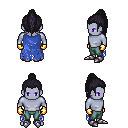
a pixel art fantasy rpg character, male body template, dark elf, purple skin, blue tattered cape, teal pants, raven long topknot hairstyle, gold gloves, metal boots, four views (front, back, left, right), 2x2 character sprite sheet, small pixel art, hard edges, no anti-aliasing